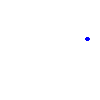
Particle: electron